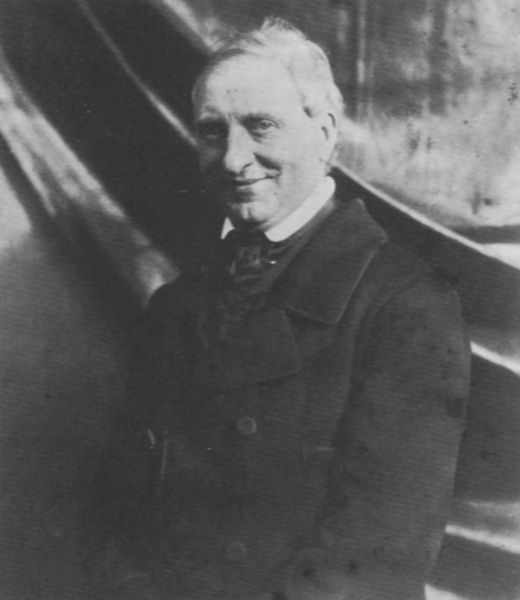
Titel: Hyacinthe (Louis-H. Duflost) (1814-1887), Schauspieler
Künstler: Atelier Nadar
Institution: unbekannt
Schlagwörter: mann, schatten, weiß, bäume, landschaft, fenster, geschwungen, grau, haar, hintergrund, licht, mund, nase, ohr, profil, schwarz, ausblick, blick, gras, tuch, wiese, alt, anzug, jacke, kragen, rahmen, bildnis, portrait, porträt, spiegel, vorhang, haare, mantel, wald, aussicht, lächeln, papier, rundes fenster, rand, stämme, frack, krawatte, angelehnt, draperie, knöpfe, revers, weste, foto, fotografie, photographie, lachen, durchblick, schwarz weiss, hohe stirn, lustig, grinsen, frontansicht, fröhlich, freundlich, fotographie, schelm, studio, rolltreppe, abumstämme, lácheln, schelmisch